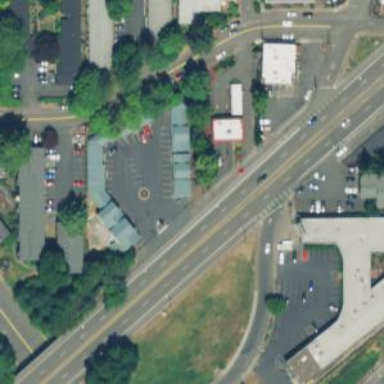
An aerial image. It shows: Primary highway with asphalt surface. There is sidewalk on the left side.